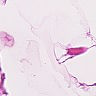
Metastatic tissue present: no